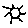
Label: sun